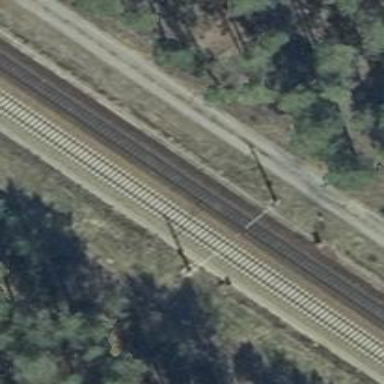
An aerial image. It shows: Railway milestone with catenary mast.